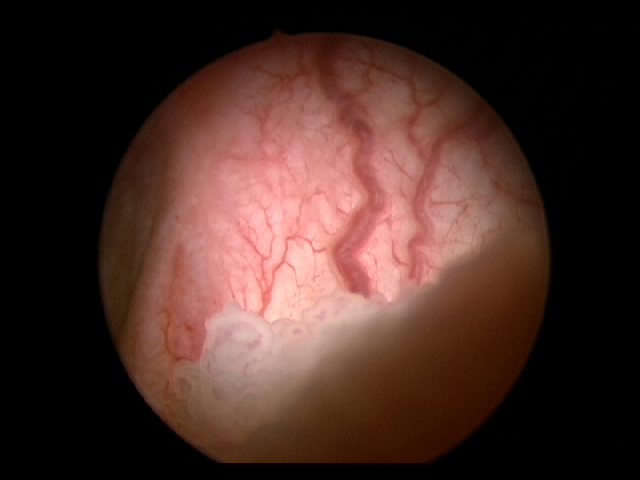
Modality: WLC
Class: Malignant
Subclass: LowGradePapillary
Lesion: L3
Stage: Ta
Morphology: Papillary
Bladder cancer association: Yes